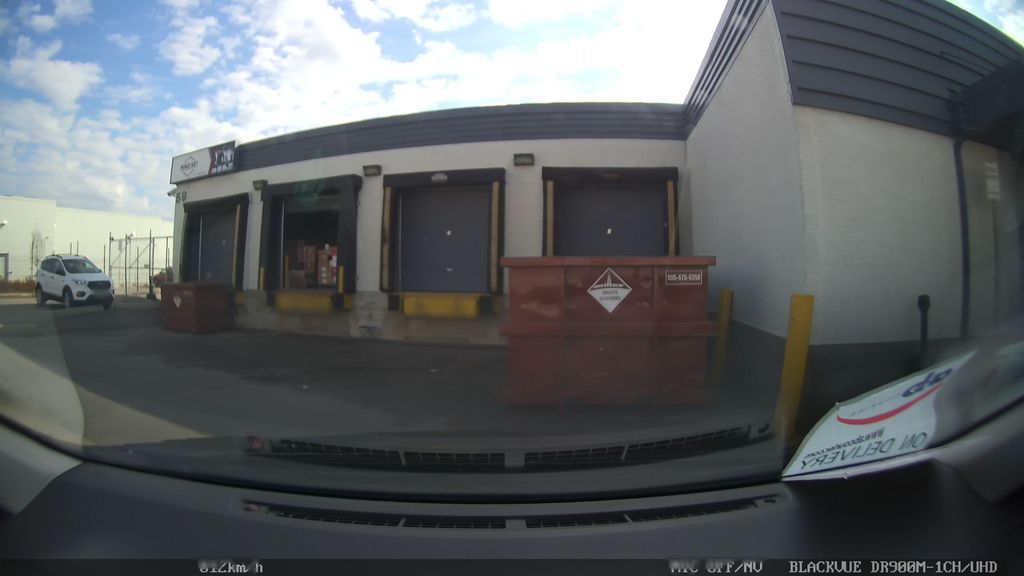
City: toronto